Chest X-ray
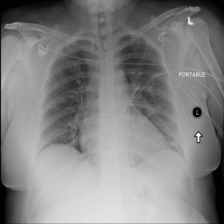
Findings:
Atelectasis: positive
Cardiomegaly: negative
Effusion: negative
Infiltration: negative
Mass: negative
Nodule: negative
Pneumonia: negative
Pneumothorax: negative
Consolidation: negative
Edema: positive
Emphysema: negative
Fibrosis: negative
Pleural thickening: negative
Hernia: negative